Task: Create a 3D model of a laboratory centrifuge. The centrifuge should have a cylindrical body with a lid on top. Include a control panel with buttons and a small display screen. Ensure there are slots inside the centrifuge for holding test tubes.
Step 23:
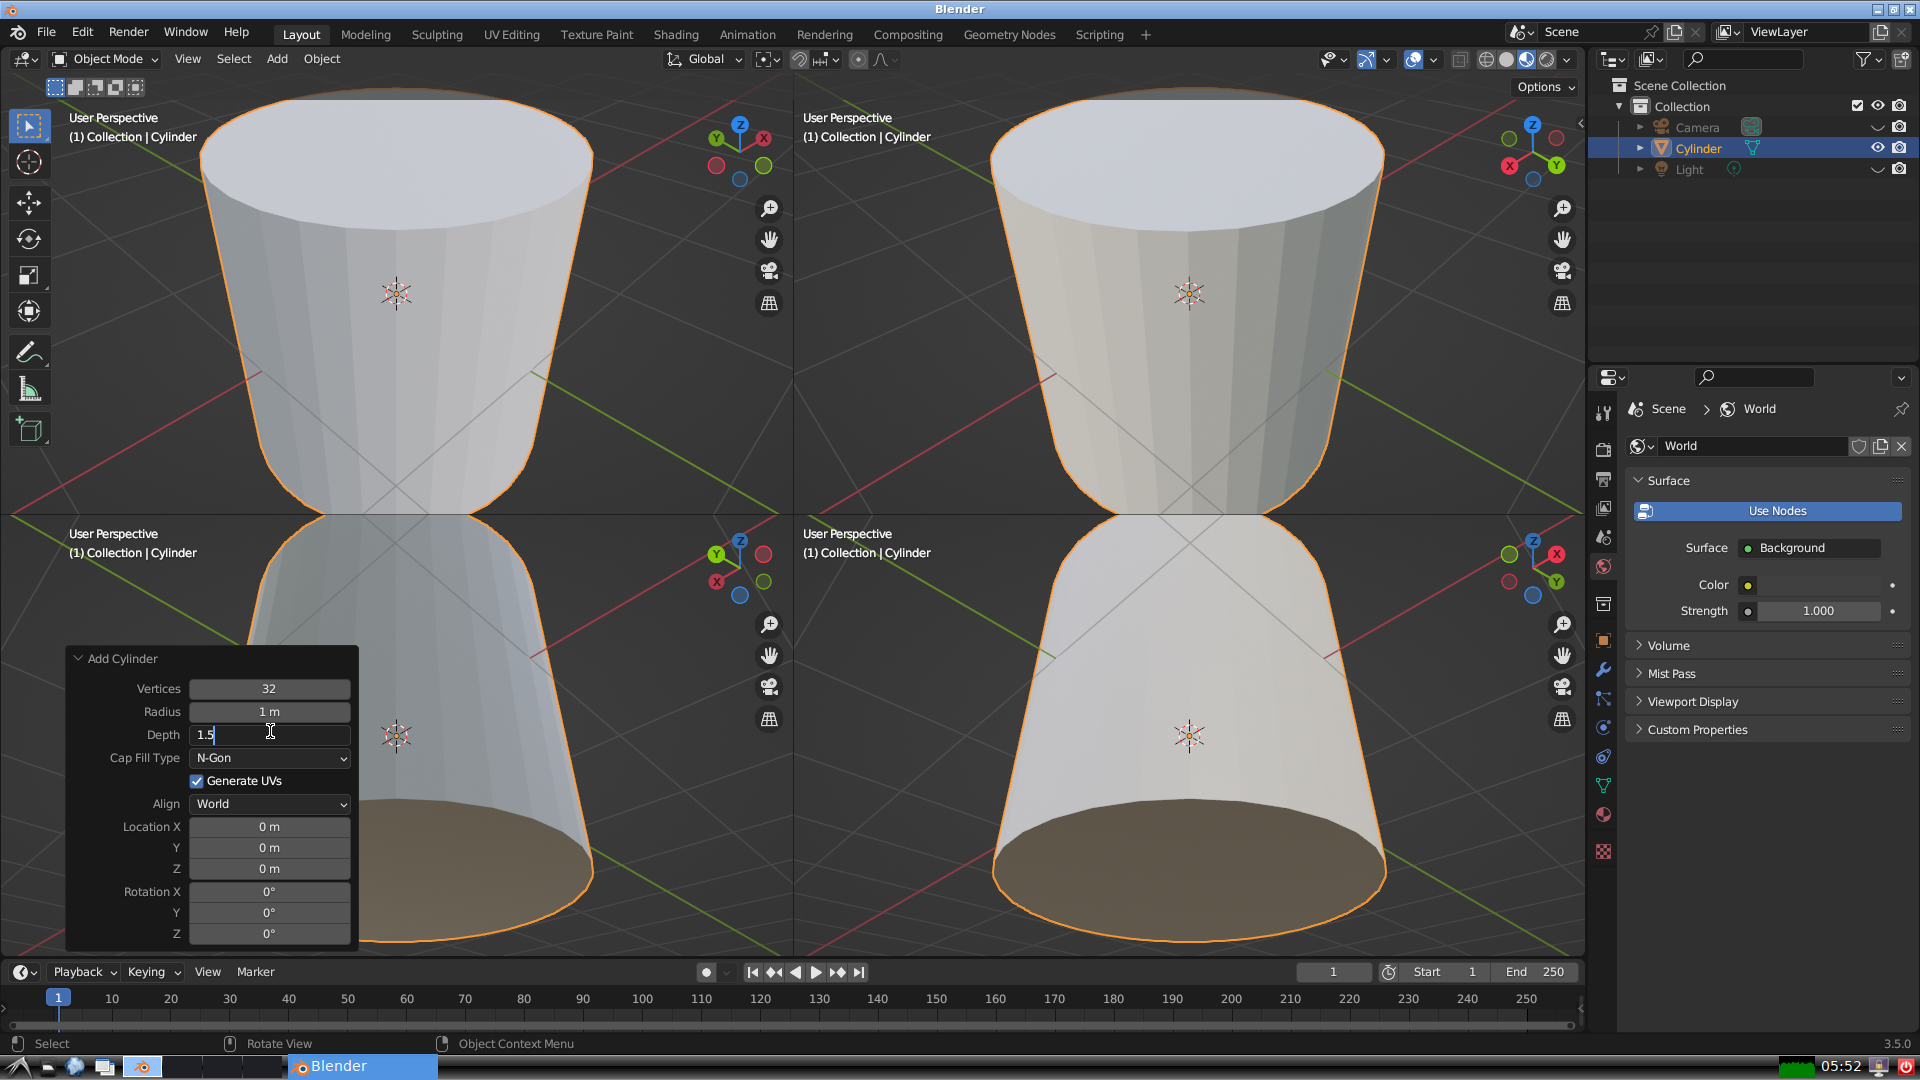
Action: {"key_press": ['Return']}